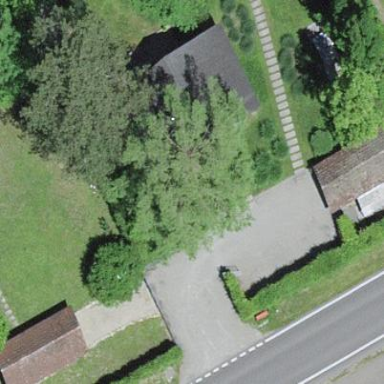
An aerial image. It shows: Residential building.